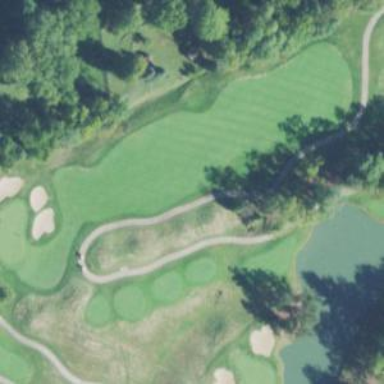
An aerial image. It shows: Golf hole.